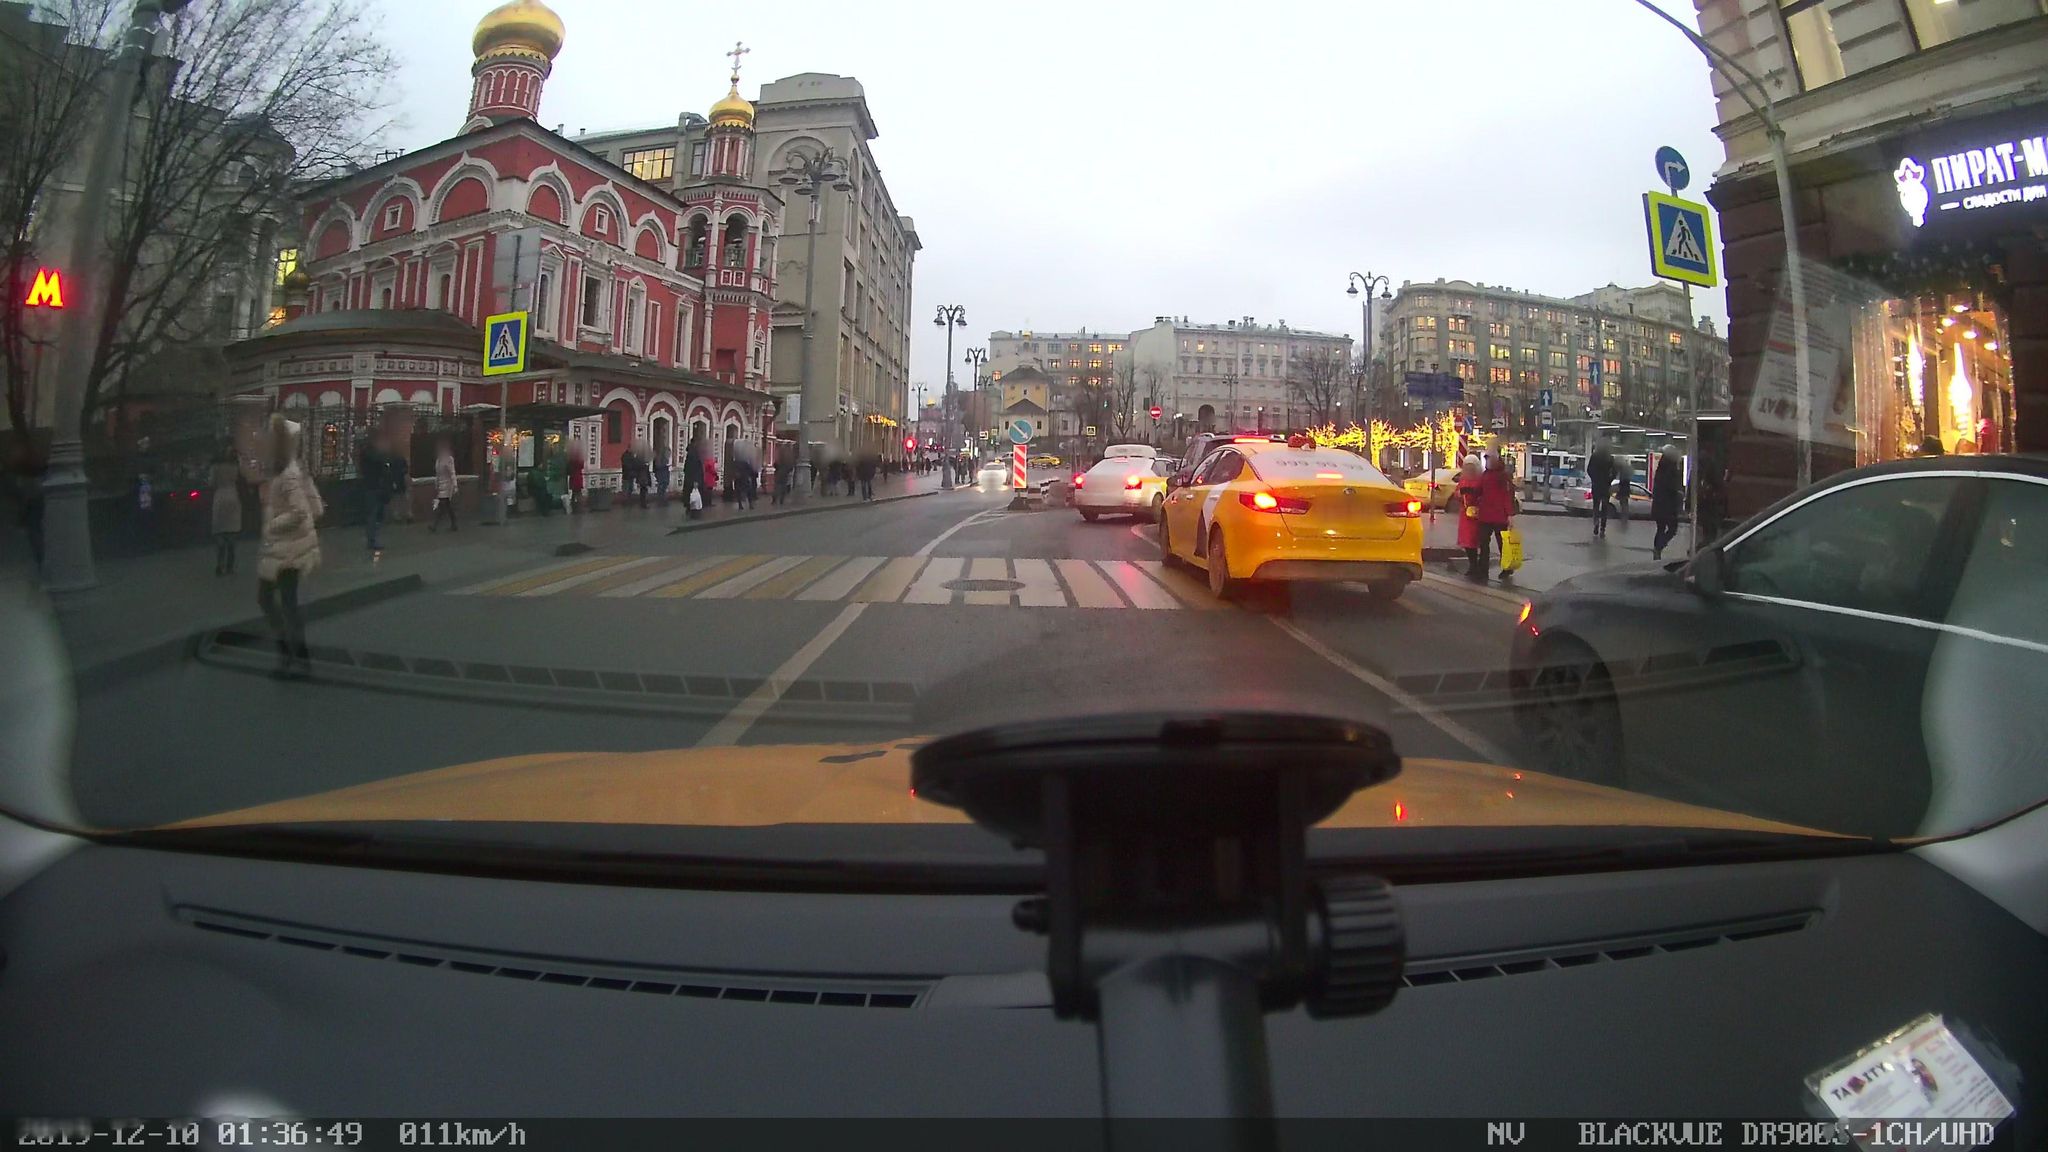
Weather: cloudy
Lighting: day
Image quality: good
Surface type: driving surface
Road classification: service
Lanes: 1
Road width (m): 2.8
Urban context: urban centre
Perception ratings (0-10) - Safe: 6.01, Lively: 6.34, Beautiful: 6.24, Boring: 2.2, Depressing: 2.23, Wealthy: 3.05